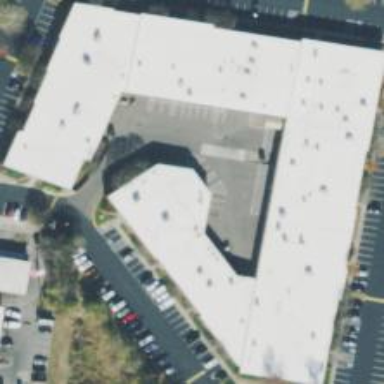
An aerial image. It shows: Commercial building.